Question: This is an 8-digit puzzle. Find the minimum number of steps to restore it.
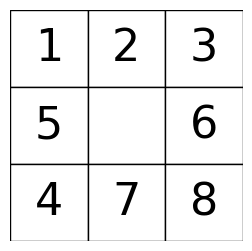
Answer: 4